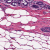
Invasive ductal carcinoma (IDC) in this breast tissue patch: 0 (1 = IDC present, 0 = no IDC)